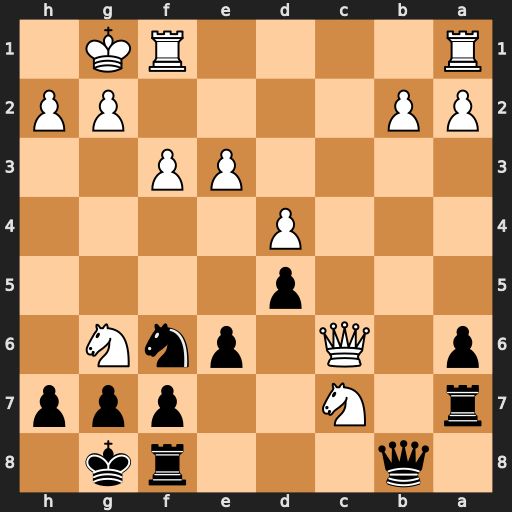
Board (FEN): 1q3rk1/r1N2ppp/p1Q1pnN1/3p4/3P4/4PP2/PP4PP/R4RK1
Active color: b
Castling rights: -
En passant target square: -
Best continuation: Rxc7 Qxc7 Qxc7